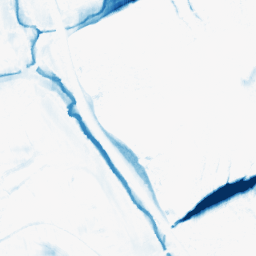
Category: morphological
Decomposition family: morphological_ellipse
Decomposition parameters: operation: closing
width: 30
height: 10
Upsampling method: edge_directed
Upsampling parameters: scale: 4
Upsampling scale: 4